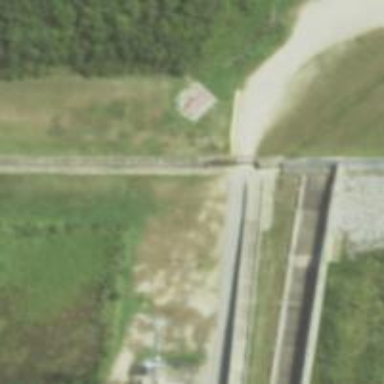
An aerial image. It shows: Dam along waterway.